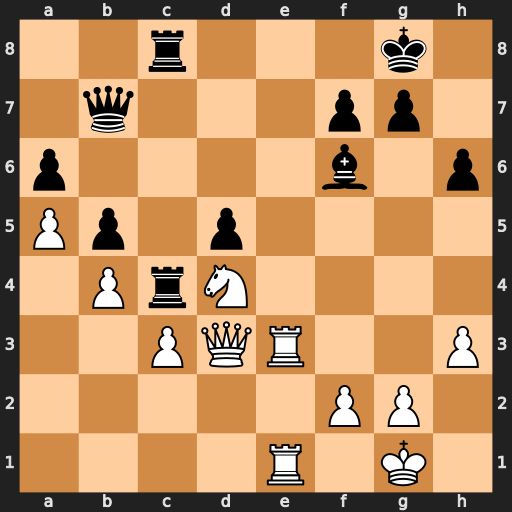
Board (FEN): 2r3k1/1q3pp1/p4b1p/Pp1p4/1PrN4/2PQR2P/5PP1/4R1K1
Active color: w
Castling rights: -
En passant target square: -
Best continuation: Re8+ Rxe8 Rxe8#